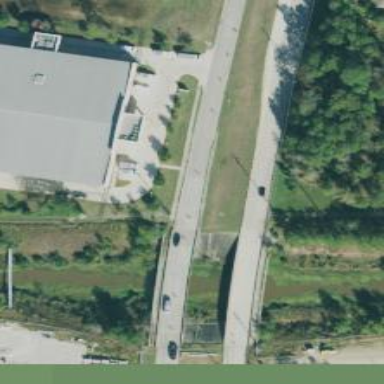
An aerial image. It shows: Primary highway with bridge.